Question: is there a way, to view the value of a Swift String in Xcode Beta 2.
Thank you
---
After reading the first answers, both methods doesn't seem to work reliable:

the parameter to the function, evernoteContent will not be resolved. When I use the lldb po command, I've got a EXC_BAD_ACCESS or maybe the whole Xcode Beta 2 is crashing.
But there is a string value in evernoteContent.
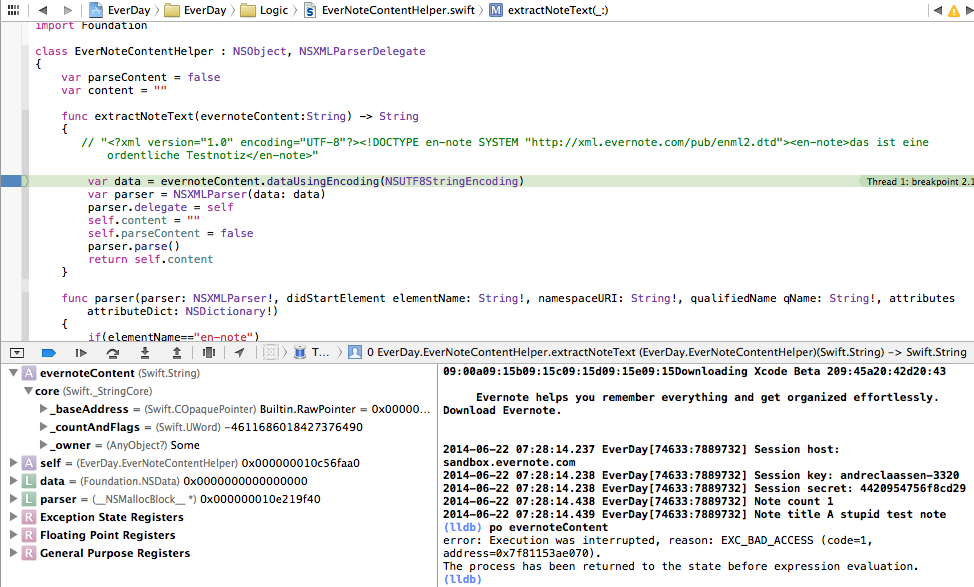
Answer: If you set a breakpoint in your code you can print any variable with the 'po' command like this:
'''
(lldb) po myString
"hello"
'''